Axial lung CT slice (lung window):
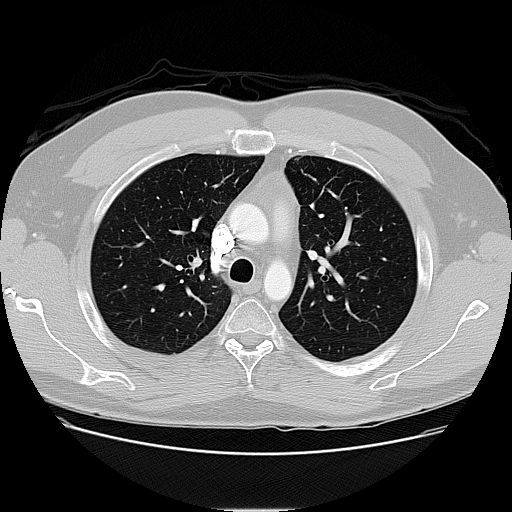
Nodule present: no